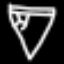
Label: diamond